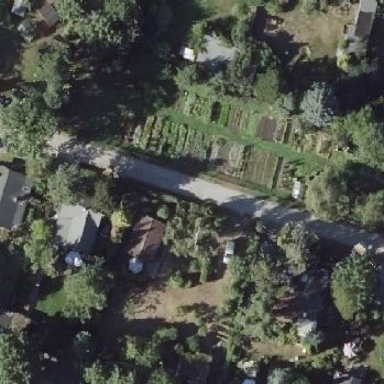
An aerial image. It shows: Plant nursery.